Question: I am having trouble plotting density maps using R/ggmap. My data looks like this:
'''
> head(W)
date lat lon dist
1 2010-01-01 31.942 -86.659 292.415
2 2010-01-10 32.970 -84.174 89.121
3 2010-01-17 31.000 -85.363 319.552
4 2010-01-17 31.457 -83.951 258.501
5 2010-01-17 31.073 -81.987 373.915
6 2010-01-17 33.210 -83.149 129.927
'''
And I am plotting it using this:
'''
ggmap(atlanta.map, extent = "panel") +
geom_point(data = W, aes(x = lon, y = lat)) +
geom_density2d(data = W, aes(x = lon, y = lat)) +
stat_density2d(data = W, aes(x = lon, y = lat, fill = ..level..,
alpha = ..level..), size = 0.01, bins = 8, geom = 'polygon') +
theme(axis.title = element_blank()) +
scale_fill_gradient(low = "yellow", high = "red") +
scale_alpha(range = c(.5, .75), guide = FALSE)
'''
But, although the contours look fine and SOME of the polygons are okay, the polygons which intersect the boundaries get broken into two components: the correct "smooth" portion and a straight line portion which closes the polygon. These two portions meet on the boundary of the map.
My data extends beyond the boundaries of the map, so there is ample information for KDE to derive meaningful estimates of the density all the way up to the boundaries.
Does anybody have an idea what the problem might be? And, more importantly, how I can go about fixing it?
Thanks,
Andrew.

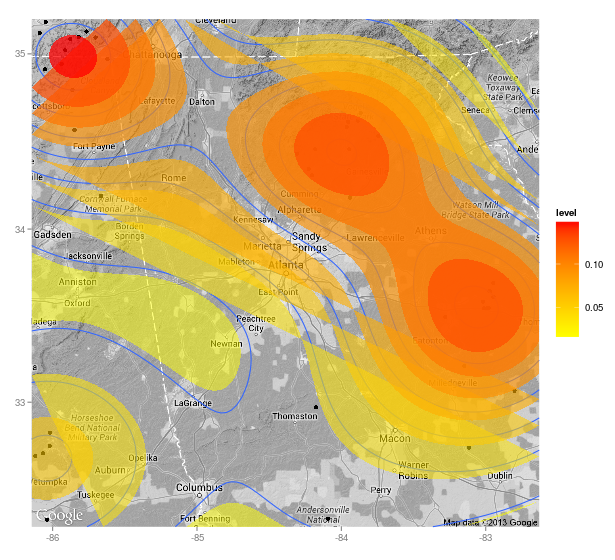
Answer: With some further googling and hunting around on SO, I have put together a solution.
'''
ggmap(map, extent = "normal", maprange=FALSE) %+% W + aes(x = lon, y = lat) +
geom_density2d() +
stat_density2d(aes(fill = ..level.., alpha = ..level..),
size = 0.01, bins = 16, geom = 'polygon') +
scale_fill_gradient(low = "green", high = "red") +
scale_alpha(range = c(.00, .25), guide = FALSE) +
coord_map(projection="mercator",
xlim=c(attr(map, "bb")$ll.lon, attr(map, "bb")$ur.lon),
ylim=c(attr(map, "bb")$ll.lat, attr(map, "bb")$ur.lat)) +
theme(legend.position = "none", axis.title = element_blank())
'''